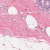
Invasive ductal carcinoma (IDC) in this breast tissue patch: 0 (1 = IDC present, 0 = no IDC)